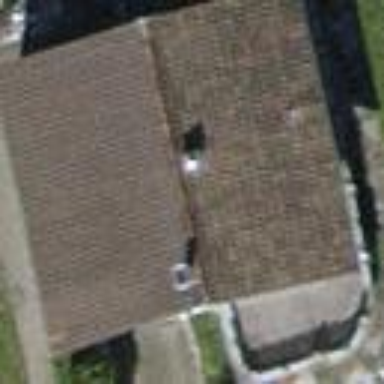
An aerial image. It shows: Detached building with gabled roof.